Platform: macOS
Application: Arc Browser
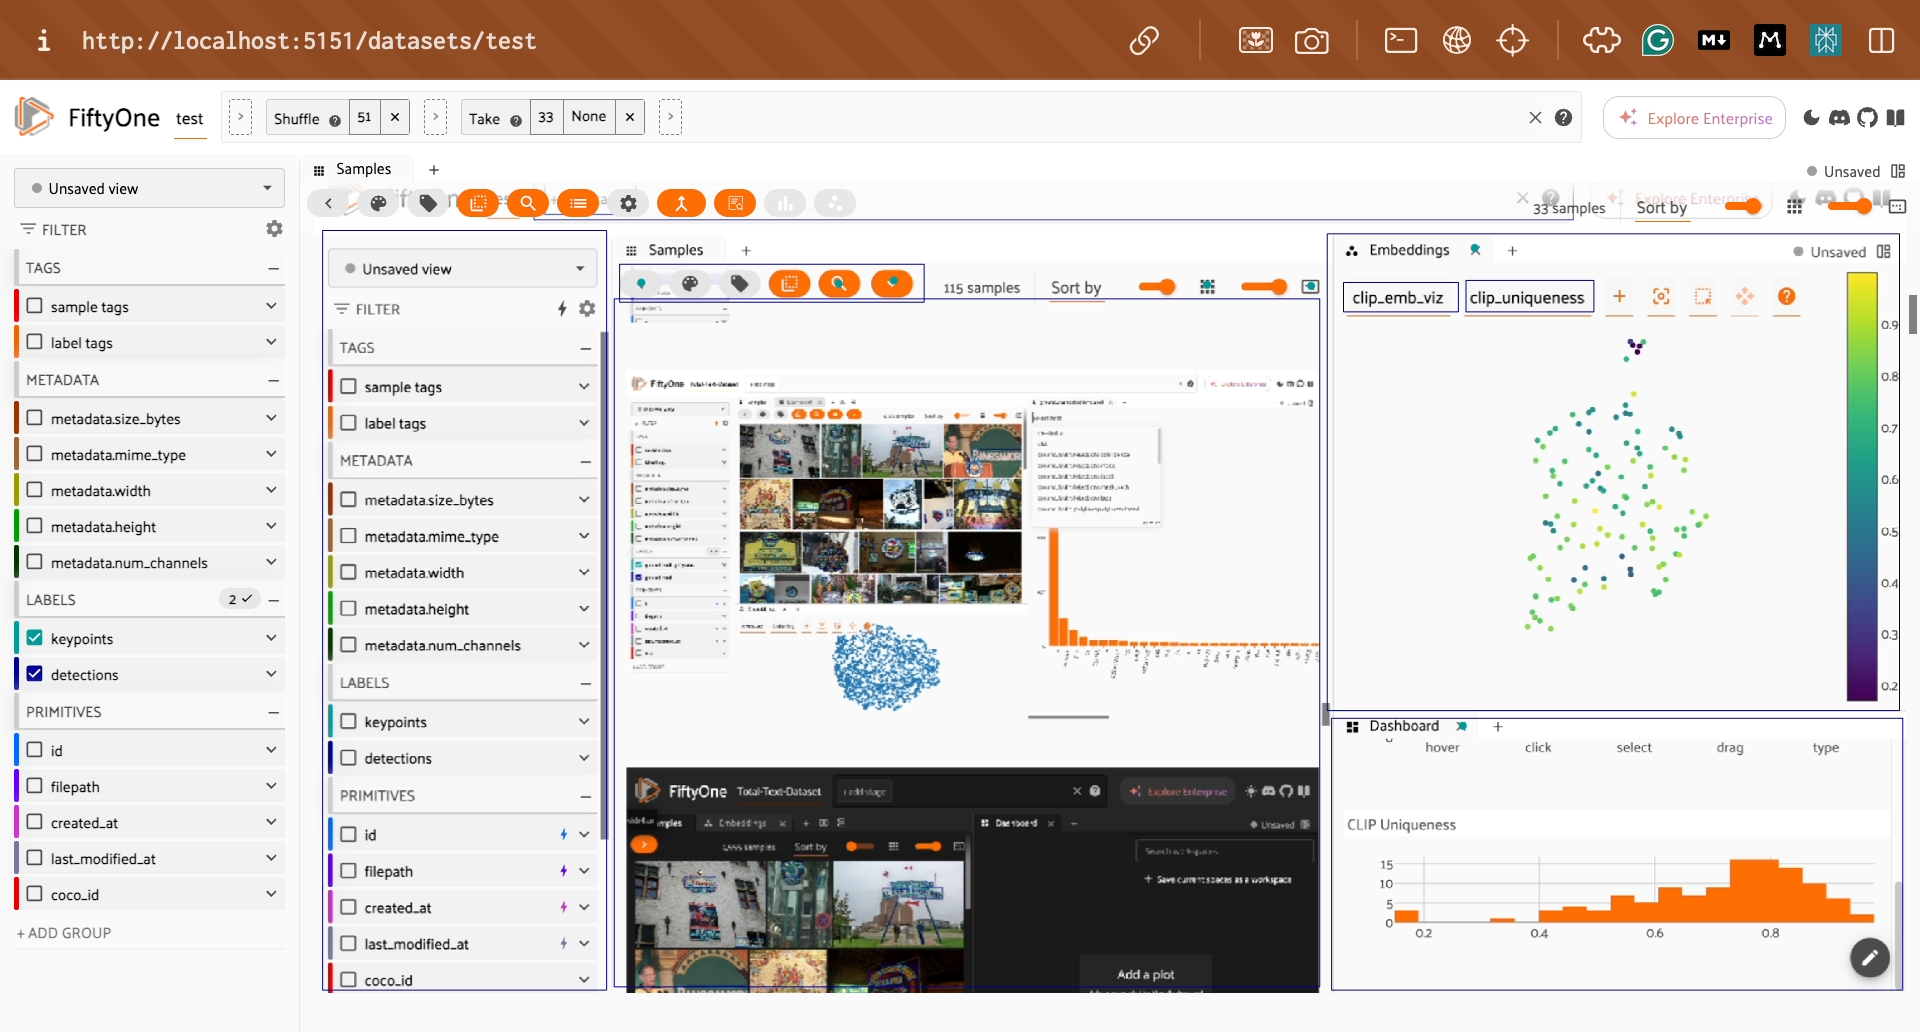
task_description: Clear all shown labels
action_type: click
element_info: Icon
steps_since_start: 1